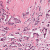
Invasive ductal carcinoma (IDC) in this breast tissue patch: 1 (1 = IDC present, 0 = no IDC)